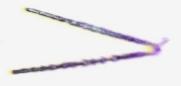
Label: Thalassionema